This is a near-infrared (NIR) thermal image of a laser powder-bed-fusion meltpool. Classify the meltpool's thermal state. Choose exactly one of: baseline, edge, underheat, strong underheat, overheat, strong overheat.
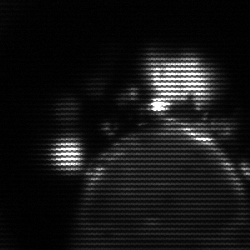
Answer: edge